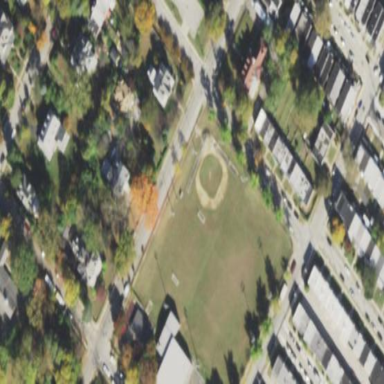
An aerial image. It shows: Baseball pitch for leisure land.